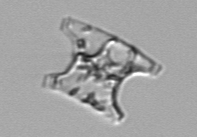
Label: Eucampia